Aerial crown-view tile of a tropical tree (Barro Colorado Island, Panama), acquired 20240918:
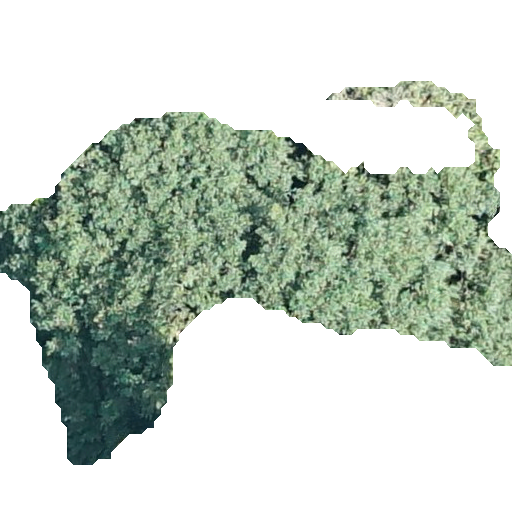
Species: Apeiba membranacea
GBIF accepted scientific name: Apeiba membranacea
Crown area: 167.57 m²